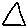
Label: triangle